Question: My area is below. Only the concerned part is highlighted.

'''
public static void RegisterRoutes(RouteCollection routes)
{
routes.IgnoreRoute("{resource}.axd/{*pathInfo}");
routes.MapRoute(
"SubFolder", // Route name
"SubFolder/ChildController",
new { controller = "ChildController", action = "Index" },
new[] { "Practise.Areas.SOProblems.Controllers.SubFolder" });
routes.MapRoute(
"Default", // Route name
"{controller}/{action}", // URL with parameters
new { controller = "Home", action = "Index" } // Parameter defaults
);
}
'''
---
This only works when the url is like this
'''
localhost:2474/SOProblems/ChildController/index
'''
---
This does not works when the url is like this
'''
localhost:2474/SOProblems/SubFolder/ChildController/index
'''
Can you please tell me what is missing?
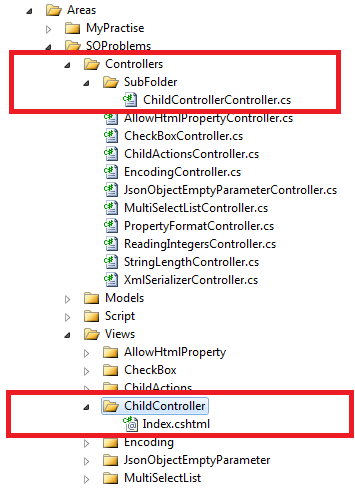
Answer: > This does not works when the url is like this
localhost:2474/SOProblems/SubFolder/ChildController/index
That's normal. You route pattern looks like this: 'SubFolder/ChildController' and not 'SubFolder/ChildController/index'. In addition to that you defined your route in the WRONG place. You defined it in your main route definitions and not in your area route definitions. So get rid of the custom route definition from your main routes and add it to the 'SOProblemsAreaRegistration.cs' file (which is where your 'SOProblems' routes should be registered):
'''
public override void RegisterArea(AreaRegistrationContext context)
{
context.MapRoute(
"SubFolderRoute",
"SOProblems/SubFolder/ChildController",
new { controller = "ChildController", action = "Index" },
new[] { "Practise.Areas.SOProblems.Controllers.SubFolder" }
);
context.MapRoute(
"SOProblems_default",
"SOProblems/{controller}/{action}/{id}",
new { action = "Index", id = UrlParameter.Optional }
);
}
'''
Also since your route pattern ('SOProblems/SubFolder/ChildController') doesn't have the possibility to specify an action name, you can only have one action on this controller and that would be the default action that you registered ('index') in this case.
If you wanted to have more actions on this controller and yet index be the default one you should include that in your route pattern:
'''
context.MapRoute(
"SubFolder",
"SOProblems/SubFolder/ChildController/{action}",
new { controller = "ChildController", action = "Index" },
new[] { "Practise.Areas.SOProblems.Controllers.SubFolder" }
);
'''
In both cases your main route definition could remain with their default values:
'''
public static void RegisterRoutes(RouteCollection routes)
{
routes.IgnoreRoute("{resource}.axd/{*pathInfo}");
routes.MapRoute(
"Default",
"{controller}/{action}",
new { controller = "Home", action = "Index" }
);
}
'''